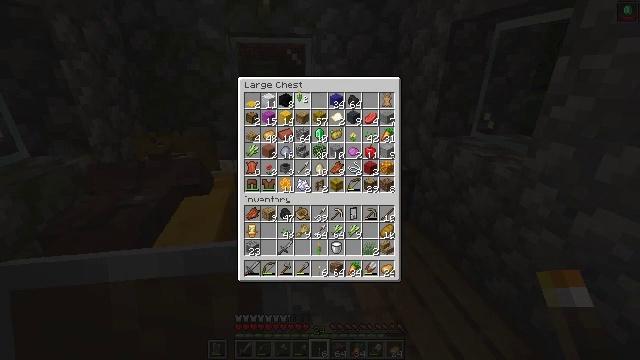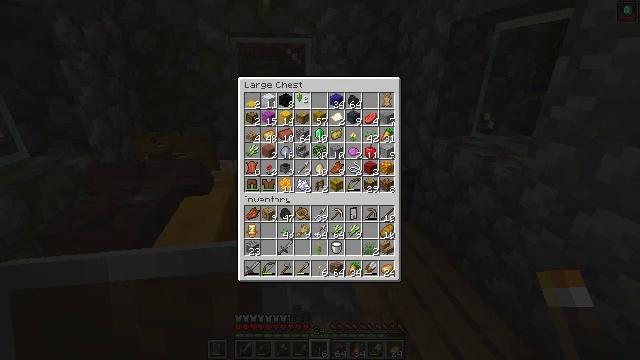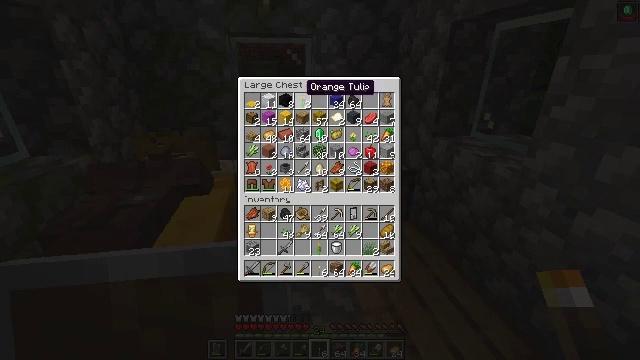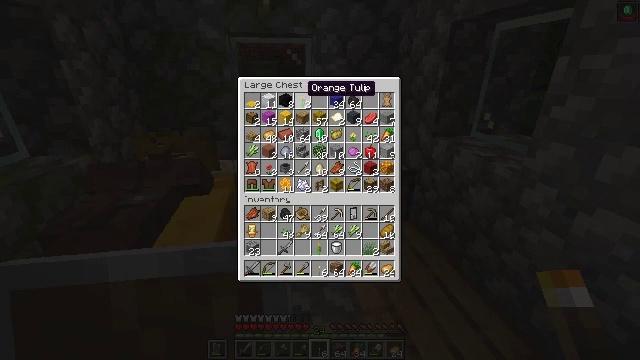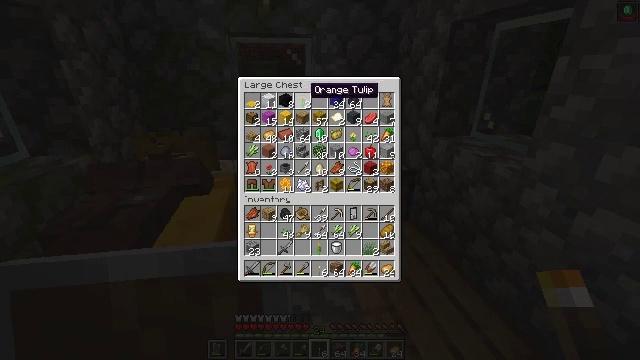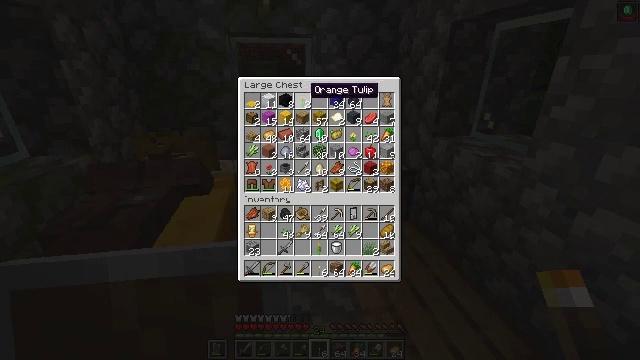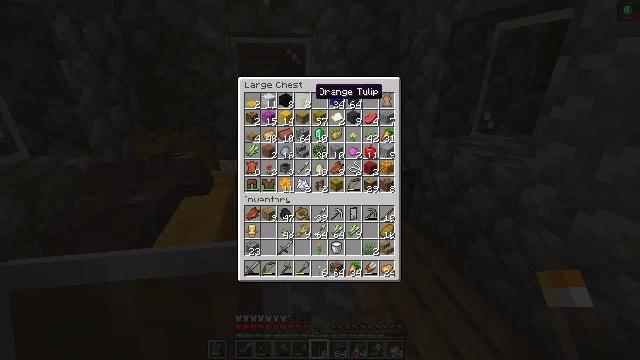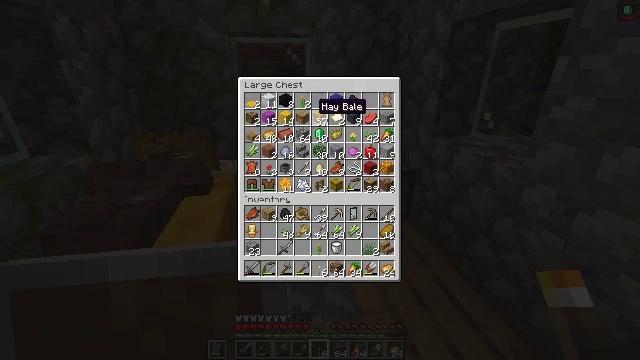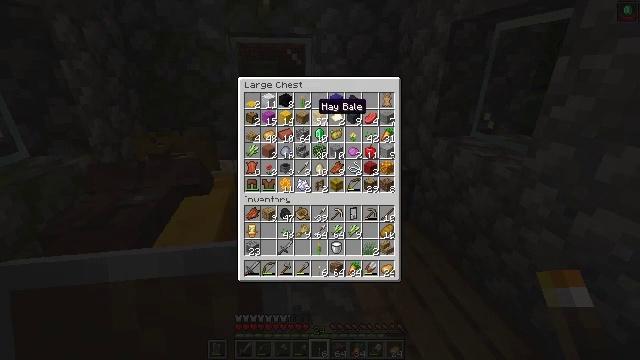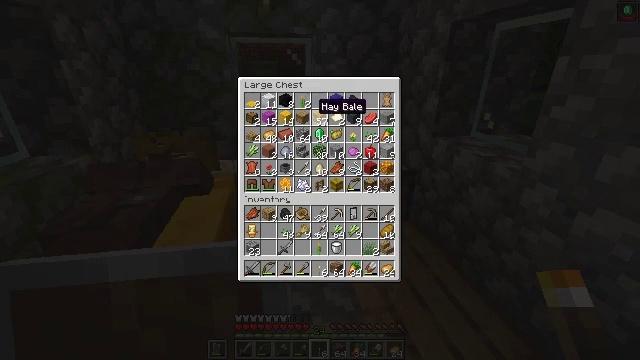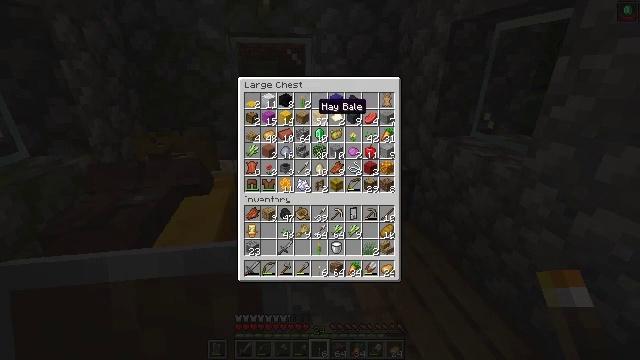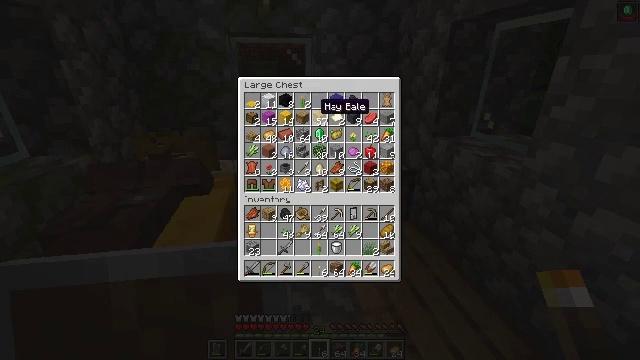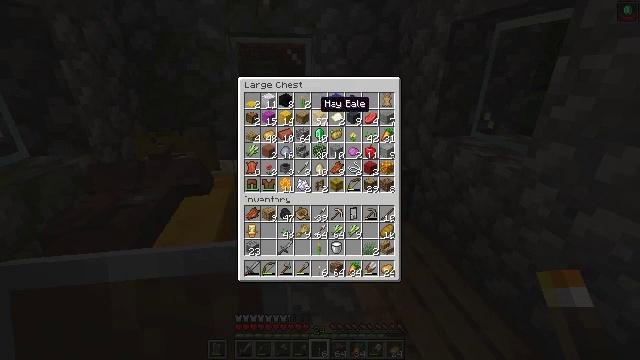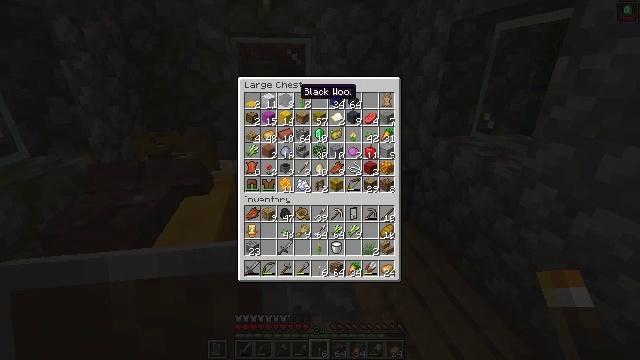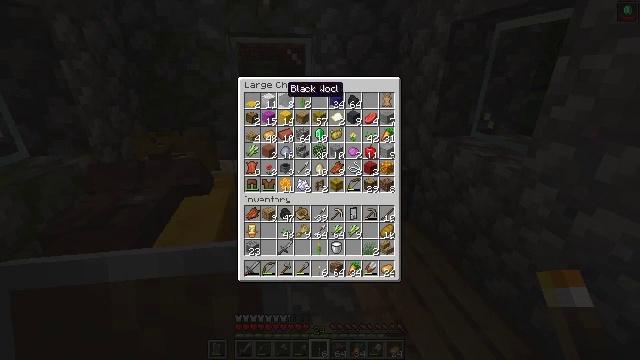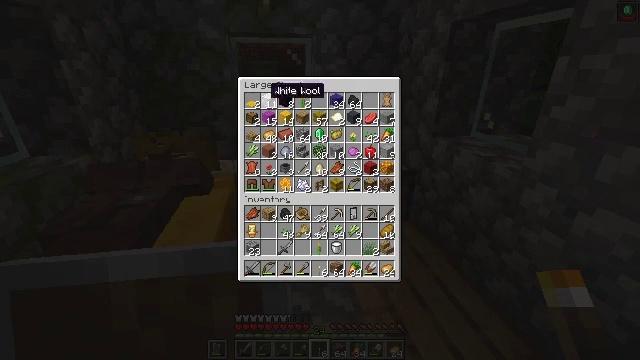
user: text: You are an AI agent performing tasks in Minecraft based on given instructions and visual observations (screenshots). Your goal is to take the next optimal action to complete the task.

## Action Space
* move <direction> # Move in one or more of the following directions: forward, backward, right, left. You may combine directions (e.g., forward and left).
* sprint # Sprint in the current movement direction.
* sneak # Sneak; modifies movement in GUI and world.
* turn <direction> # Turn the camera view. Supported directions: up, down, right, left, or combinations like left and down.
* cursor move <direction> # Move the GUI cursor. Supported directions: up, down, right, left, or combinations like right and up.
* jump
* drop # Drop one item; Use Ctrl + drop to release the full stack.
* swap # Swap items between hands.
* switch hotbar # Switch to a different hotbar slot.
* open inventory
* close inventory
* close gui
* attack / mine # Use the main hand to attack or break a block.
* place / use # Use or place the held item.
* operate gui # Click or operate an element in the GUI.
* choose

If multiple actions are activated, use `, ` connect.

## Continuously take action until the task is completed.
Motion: motion action
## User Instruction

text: Obtain orange dye by crafting with two dyes.
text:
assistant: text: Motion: attack / mine
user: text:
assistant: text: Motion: no_op
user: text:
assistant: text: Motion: no_op
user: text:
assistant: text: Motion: no_op
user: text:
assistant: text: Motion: no_op
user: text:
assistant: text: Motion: no_op
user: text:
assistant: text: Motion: turn down
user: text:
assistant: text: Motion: no_op
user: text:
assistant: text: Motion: no_op
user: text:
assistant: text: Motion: no_op
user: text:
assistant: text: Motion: no_op
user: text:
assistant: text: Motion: no_op
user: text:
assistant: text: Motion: turn left and up
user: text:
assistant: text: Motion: turn left
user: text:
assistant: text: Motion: turn left
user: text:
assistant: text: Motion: turn down
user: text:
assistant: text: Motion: no_op
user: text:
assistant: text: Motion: no_op
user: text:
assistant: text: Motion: attack / mine
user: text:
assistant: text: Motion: turn left and up
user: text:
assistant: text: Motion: no_op
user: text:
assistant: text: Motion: no_op
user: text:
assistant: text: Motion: attack / mine
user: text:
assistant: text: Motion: attack / mine
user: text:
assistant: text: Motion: no_op
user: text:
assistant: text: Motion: turn right
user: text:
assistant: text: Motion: no_op
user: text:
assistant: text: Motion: no_op
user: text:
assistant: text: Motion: attack / mine
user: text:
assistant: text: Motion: attack / mine